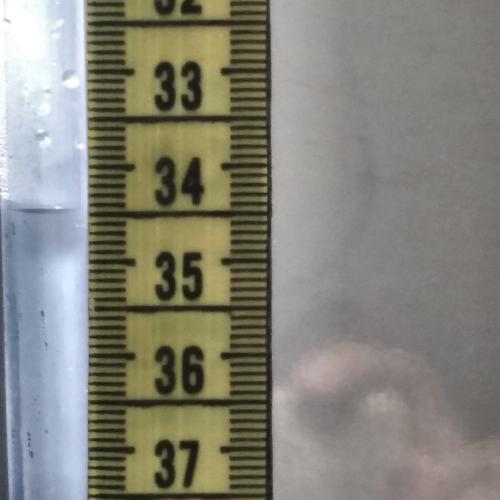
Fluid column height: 34.4 cm